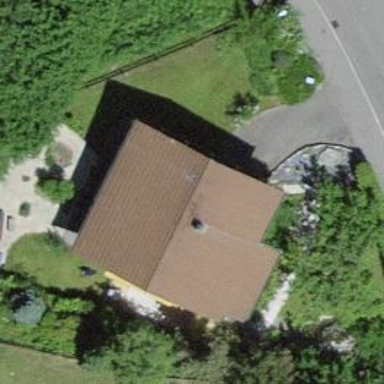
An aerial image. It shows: House with gabled roof. The roof extends across the building.